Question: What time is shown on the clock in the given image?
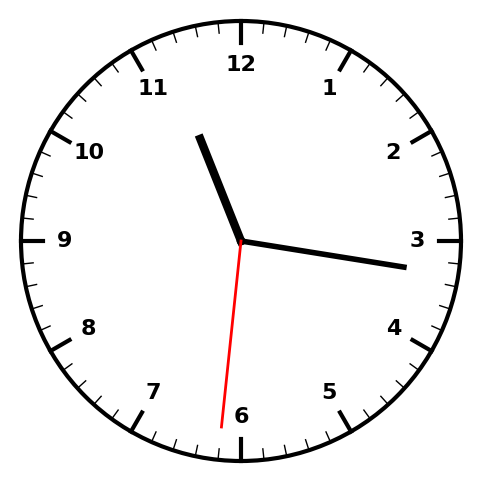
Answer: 11:16:31